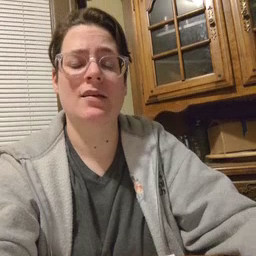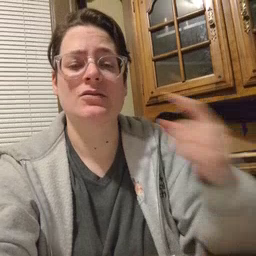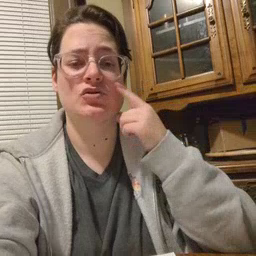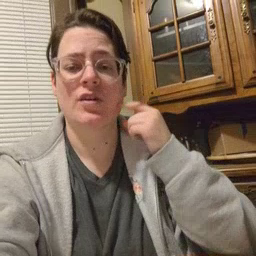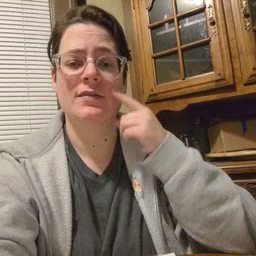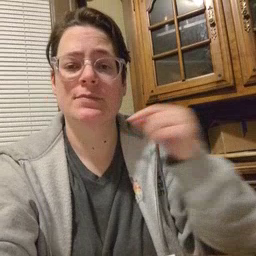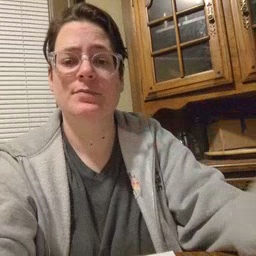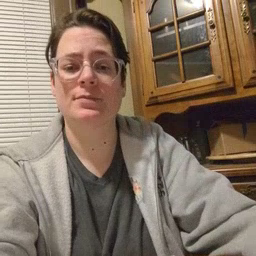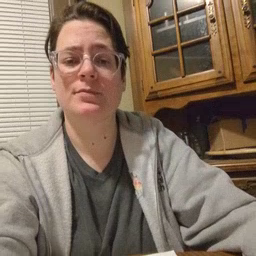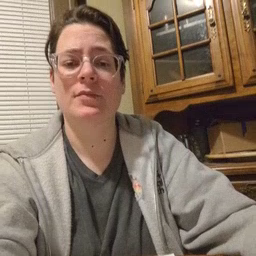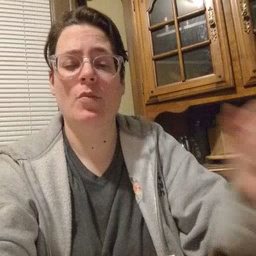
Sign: cheek